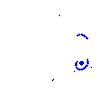
Particle: electron